【题型】填空题　【知识点】平面几何　【难度】easy
如图，等边三角形$ABC$中，$D$是边$BC$上一点，过点$C$作$AD$的垂线段，垂足为点$E$，连接$BE$，若$AB=10$，则$BE$的最小值是\underline{\quad\quad}.

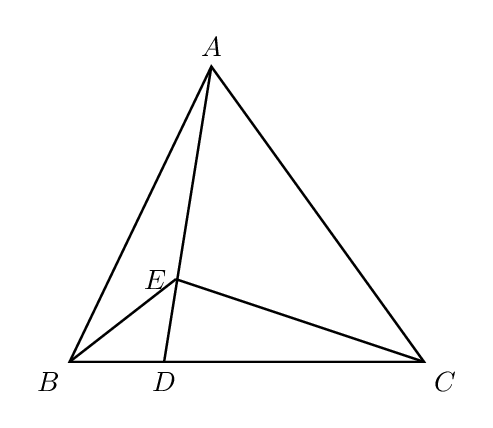
【解答】
\noindent \textbf{【答案】}$5\sqrt{3}-5$

\vspace{1em}
\noindent \textbf{【分析】}本题主要考查平面几何中的最值问题，将$AC$转换成圆的直径是解题的关键．
由$\angle AEC=90^\circ$可知，点$E$在以$AC$为直径的圆上，故以$AC$为直径作$\odot O$，连接$OB$交$\odot O$于$E$，则$E$为所求，由此即可求出最值．

\vspace{1em}
\noindent \textbf{【详解】}解：$\because CE \perp AD$于点$E$，$D$为$BC$边上动点，
\[
\therefore \text{点}E\text{的轨迹为以}AC\text{的中点}O\text{为圆心，}\dfrac{1}{2}AC\text{为半径的圆},
\]
\[
\therefore \text{当点}B,O,E\text{共线时，}BE\text{最小},
\]
$\because$等边三角形$ABC$，
\[
OC=\dfrac{1}{2}AC=\dfrac{1}{2}\times 10=5,
\]
\[
\therefore BO \perp AC,
\]
\[
\therefore BO=\sqrt{BC^2-CO^2}=\sqrt{10^2-5^2}=5\sqrt{3},
\]
\[
\therefore BE=OB-OE=5\sqrt{3}-5.
\]

\noindent 故答案为：$5\sqrt{3}-5$．
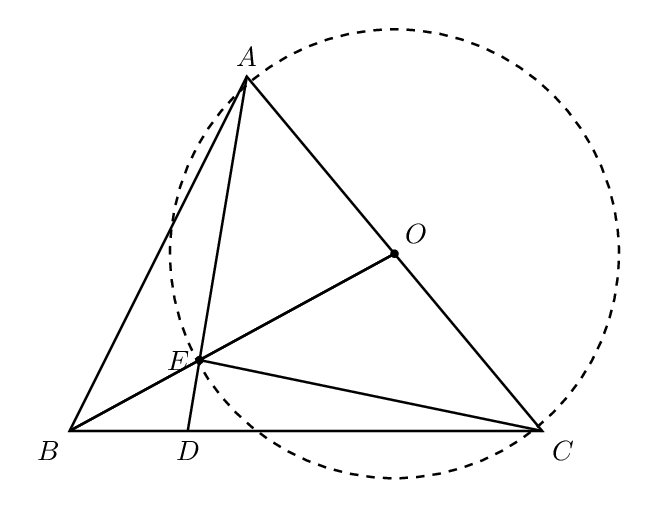